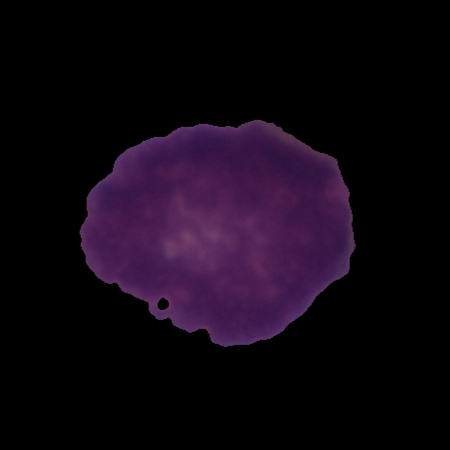
Label: cancer